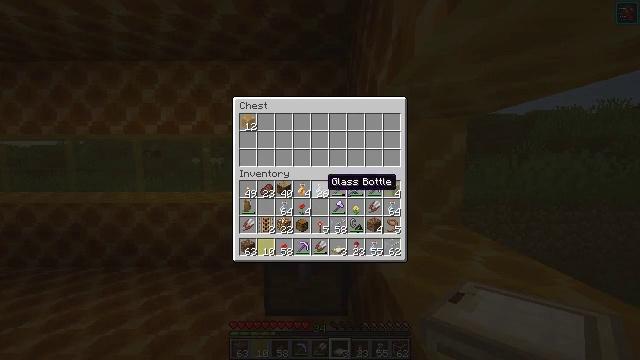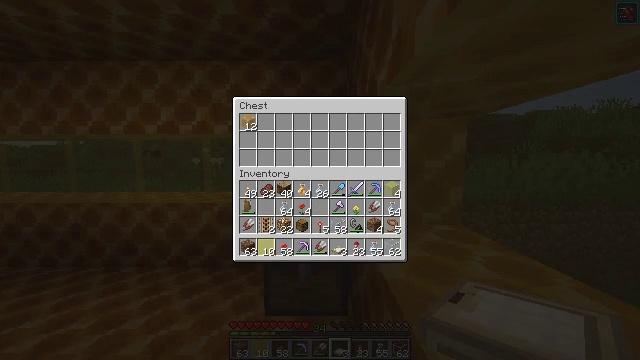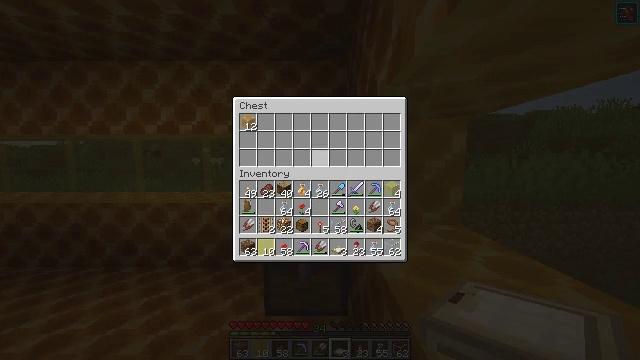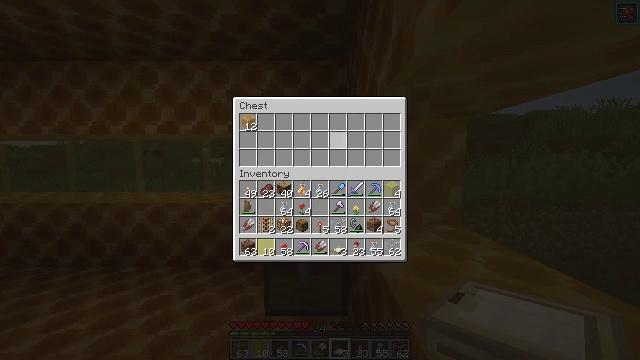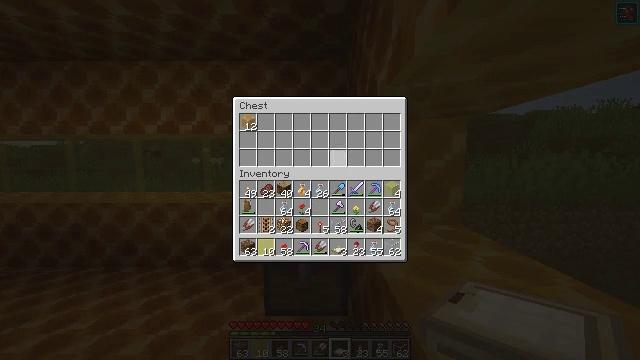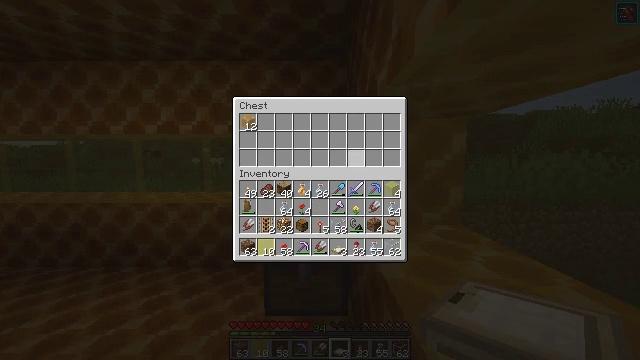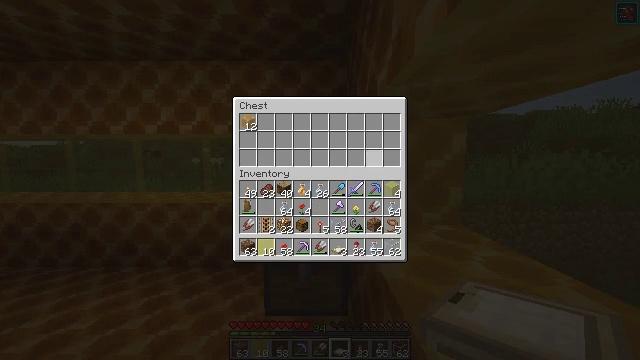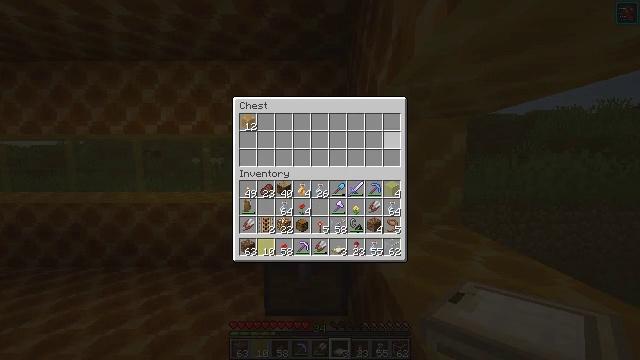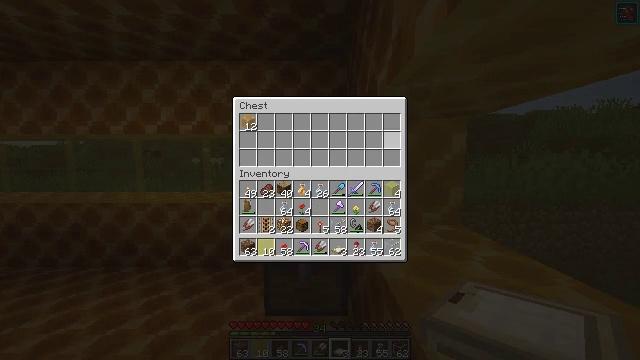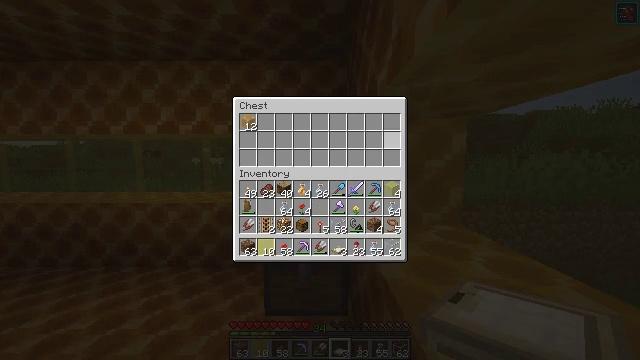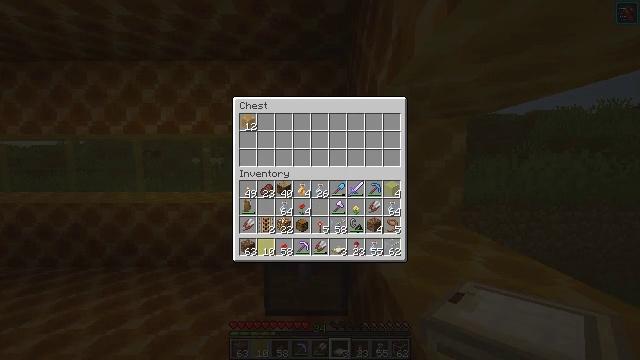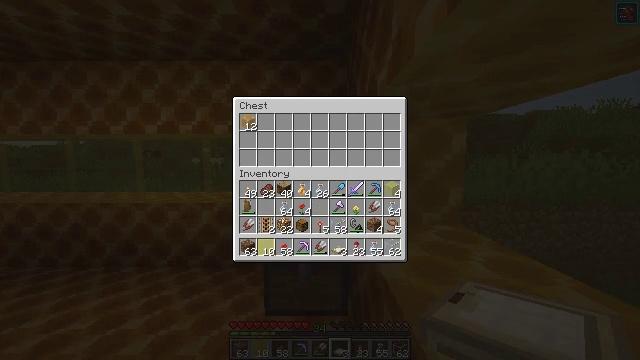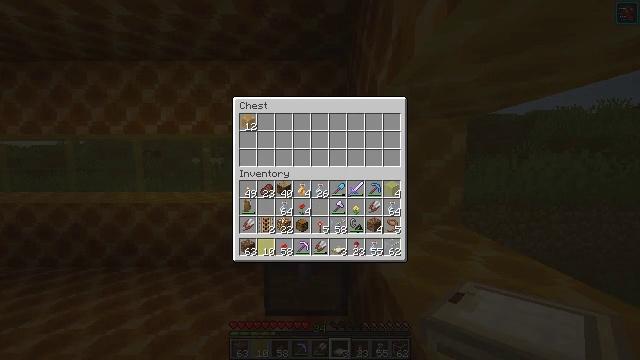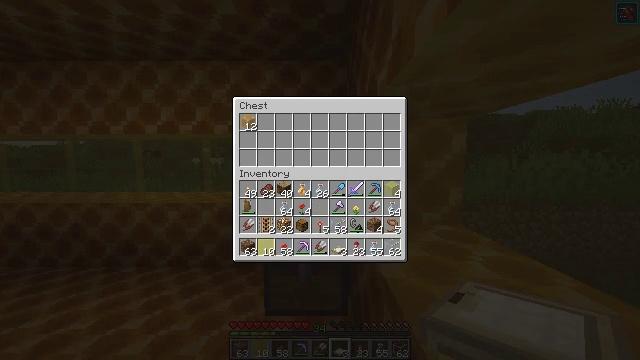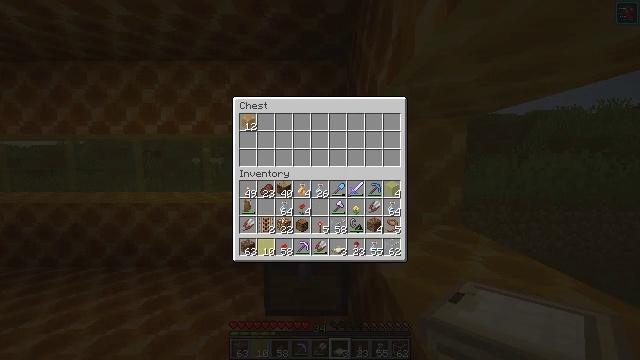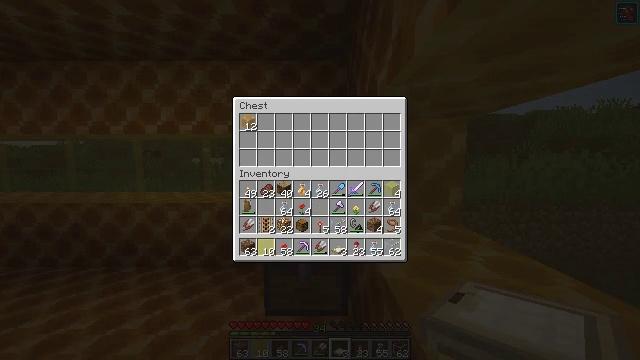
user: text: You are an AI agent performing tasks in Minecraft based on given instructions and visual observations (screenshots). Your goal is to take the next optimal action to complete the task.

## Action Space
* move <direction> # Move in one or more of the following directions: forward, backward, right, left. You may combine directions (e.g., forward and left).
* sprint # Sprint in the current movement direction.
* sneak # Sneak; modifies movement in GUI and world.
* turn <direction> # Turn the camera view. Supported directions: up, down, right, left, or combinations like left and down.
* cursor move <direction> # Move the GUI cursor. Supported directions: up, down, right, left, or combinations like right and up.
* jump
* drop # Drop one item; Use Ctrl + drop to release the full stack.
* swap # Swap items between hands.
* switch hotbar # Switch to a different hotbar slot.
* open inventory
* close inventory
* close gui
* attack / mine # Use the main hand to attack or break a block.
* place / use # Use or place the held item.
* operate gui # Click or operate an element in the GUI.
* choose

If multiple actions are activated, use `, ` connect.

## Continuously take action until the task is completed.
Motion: motion action
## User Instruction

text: Shatter the yellow stained glass to retrieve it.
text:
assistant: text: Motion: cursor move up
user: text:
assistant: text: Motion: cursor move left and up
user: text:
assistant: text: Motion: cursor move right and up
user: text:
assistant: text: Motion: cursor move right
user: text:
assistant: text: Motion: cursor move right
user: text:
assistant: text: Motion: cursor move right
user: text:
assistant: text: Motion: cursor move right
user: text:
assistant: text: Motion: no_op
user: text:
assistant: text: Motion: no_op
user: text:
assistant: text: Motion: cursor move right
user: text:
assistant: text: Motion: cursor move right
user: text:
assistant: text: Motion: no_op
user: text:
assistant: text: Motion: no_op
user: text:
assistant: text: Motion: no_op
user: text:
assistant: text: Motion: no_op
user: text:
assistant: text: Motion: no_op
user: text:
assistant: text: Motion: cursor move down
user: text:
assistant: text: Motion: no_op
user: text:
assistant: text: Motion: no_op
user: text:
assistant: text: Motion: no_op
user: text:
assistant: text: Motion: no_op
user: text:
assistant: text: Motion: no_op
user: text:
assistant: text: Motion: no_op
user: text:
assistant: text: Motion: no_op
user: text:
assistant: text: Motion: cursor move down
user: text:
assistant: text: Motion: cursor move down
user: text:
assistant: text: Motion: no_op
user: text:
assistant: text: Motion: no_op
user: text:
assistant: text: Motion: cursor move left and down
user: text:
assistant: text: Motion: cursor move left and down